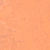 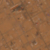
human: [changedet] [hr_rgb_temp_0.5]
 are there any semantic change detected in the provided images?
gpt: An urban area appears in the desert.